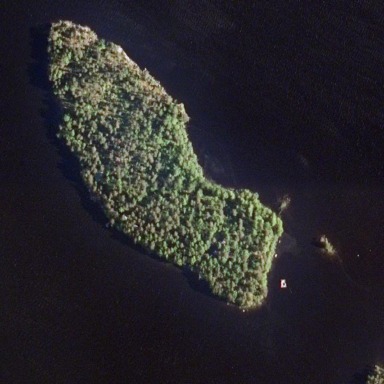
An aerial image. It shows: Image showing island.